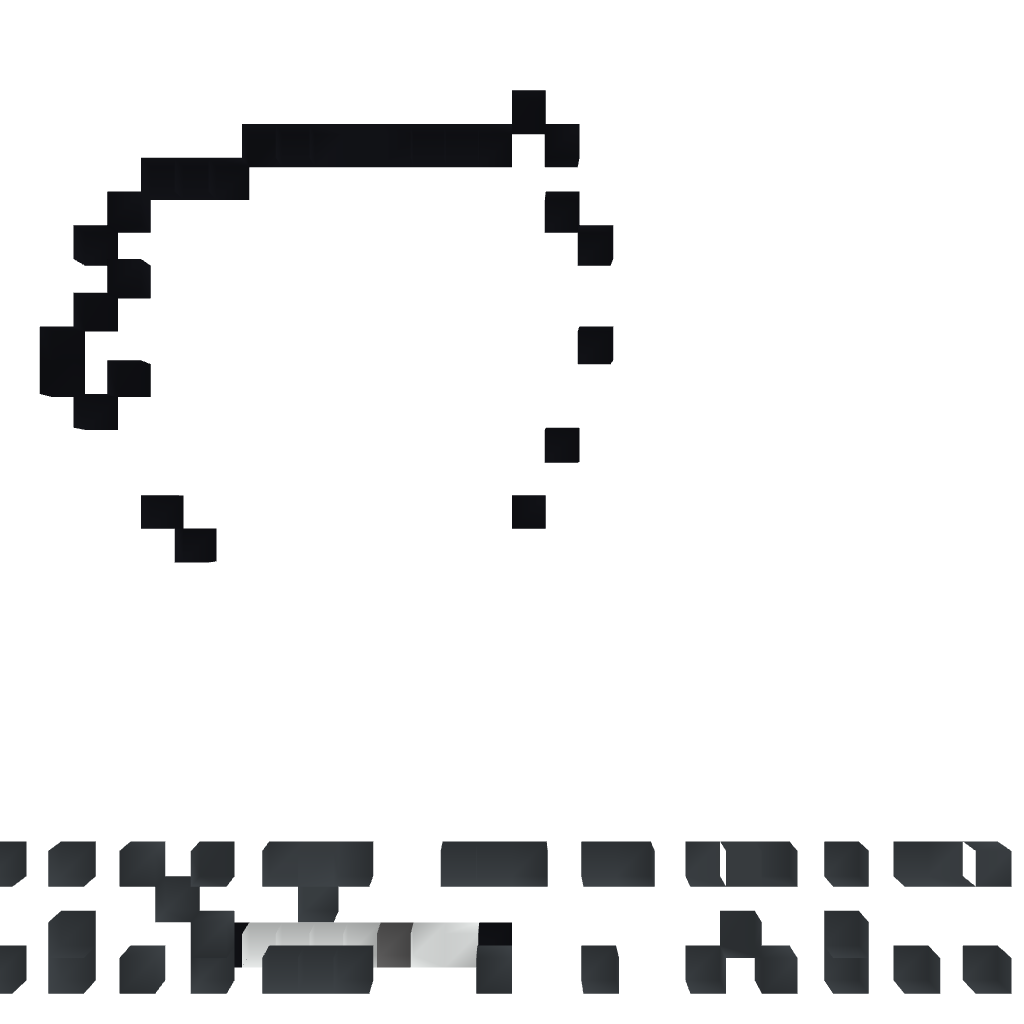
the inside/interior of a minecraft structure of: I Like Trains Kid - By Cybersneeze